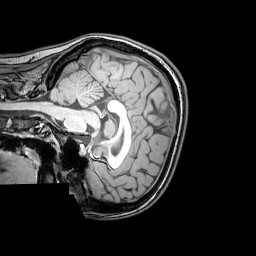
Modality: T1w
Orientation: sagittal
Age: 20
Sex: female
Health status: healthy
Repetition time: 0.081 s
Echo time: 0.037 s